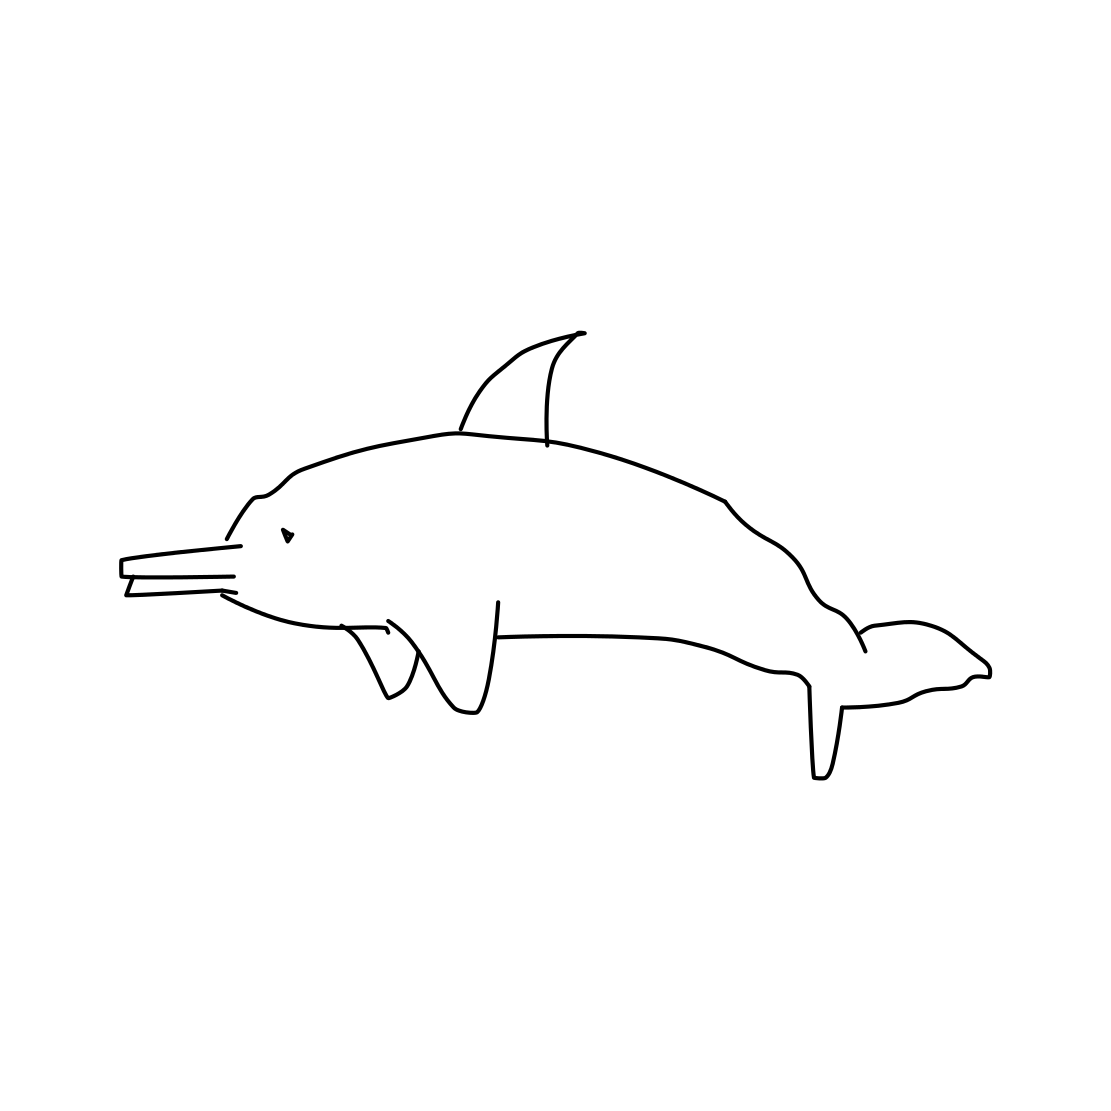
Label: dolphin